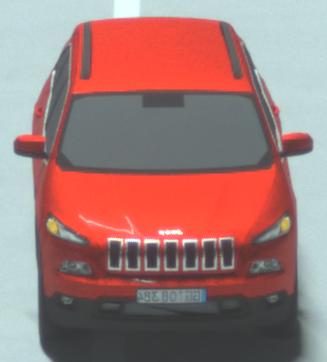
Make: Jeep
Model: Cherokee 3.2 V6 Pentastar
Detailed model: Cherokee (KL)
Model produced from: 2014/07
Model produced until: 2015/07
Doors: 5
Color: red
Road condition: dry road
Daytime: not specified
Contrast: high contrast